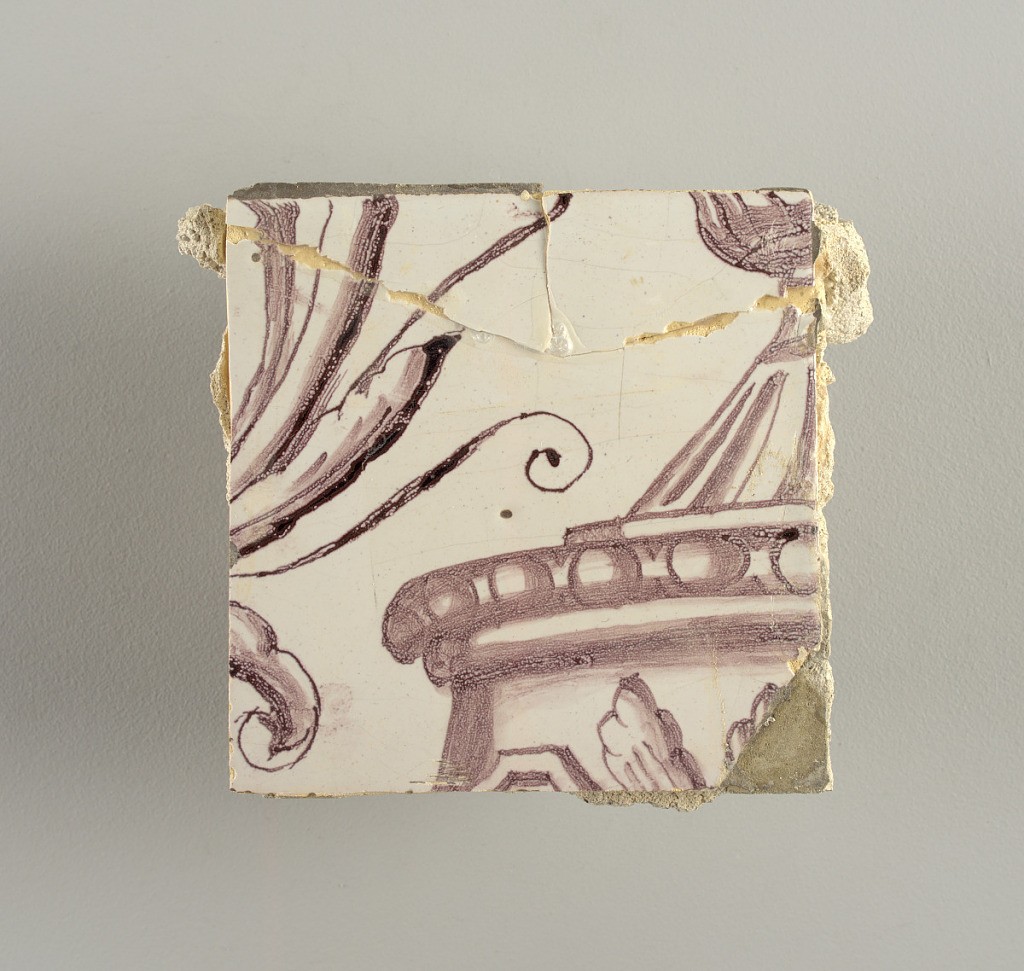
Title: Wall facing
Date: ca. 1725
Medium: Tin-glazed earthenware, underglaze
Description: Horizontal rectangle.  Thirty-seven tiles wide and twenty-one high with opening for door or window nineteen and one-half tiles high and twelve wide.  To left and right of opening, centered canopy above. Left, woman representing Hope, right, a sculputure urn.  Centered above opening, a mascaron.  Arabesque design of foliage.